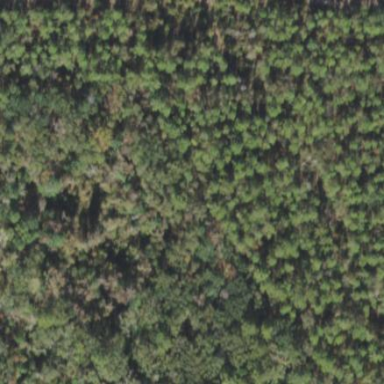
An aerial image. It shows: Forest dominated by needle-leaved trees.